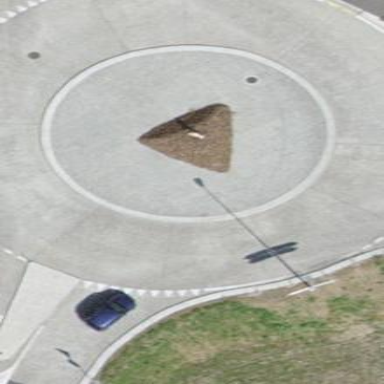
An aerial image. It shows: Concrete roundabout on primary highway.